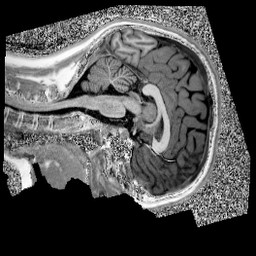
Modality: UNIT1
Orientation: sagittal
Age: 11
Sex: female
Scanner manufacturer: siemens
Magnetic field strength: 3 T
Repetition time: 4 s
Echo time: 0.00303 s